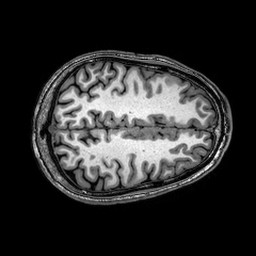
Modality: T1w
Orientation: axial
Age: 28
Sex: male